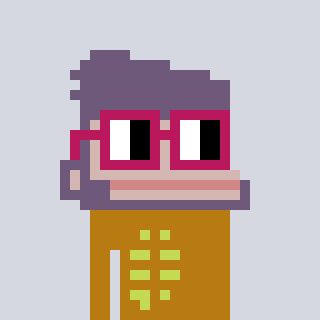
a pixel art character with square dark red glasses, a ape-shaped head and a gold-colored body on a cool background